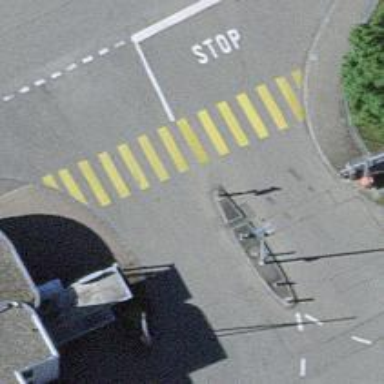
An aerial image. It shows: Uncontrolled zebra crossing with zebra markings.